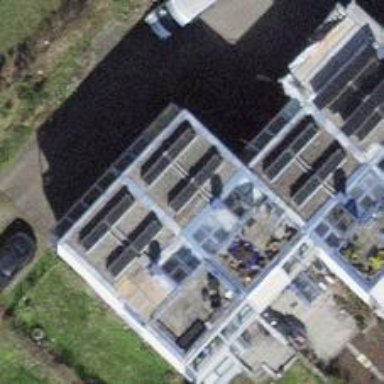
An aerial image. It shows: Solar power generator utilizing photovoltaic technology with solar photovoltaic panels.